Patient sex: F
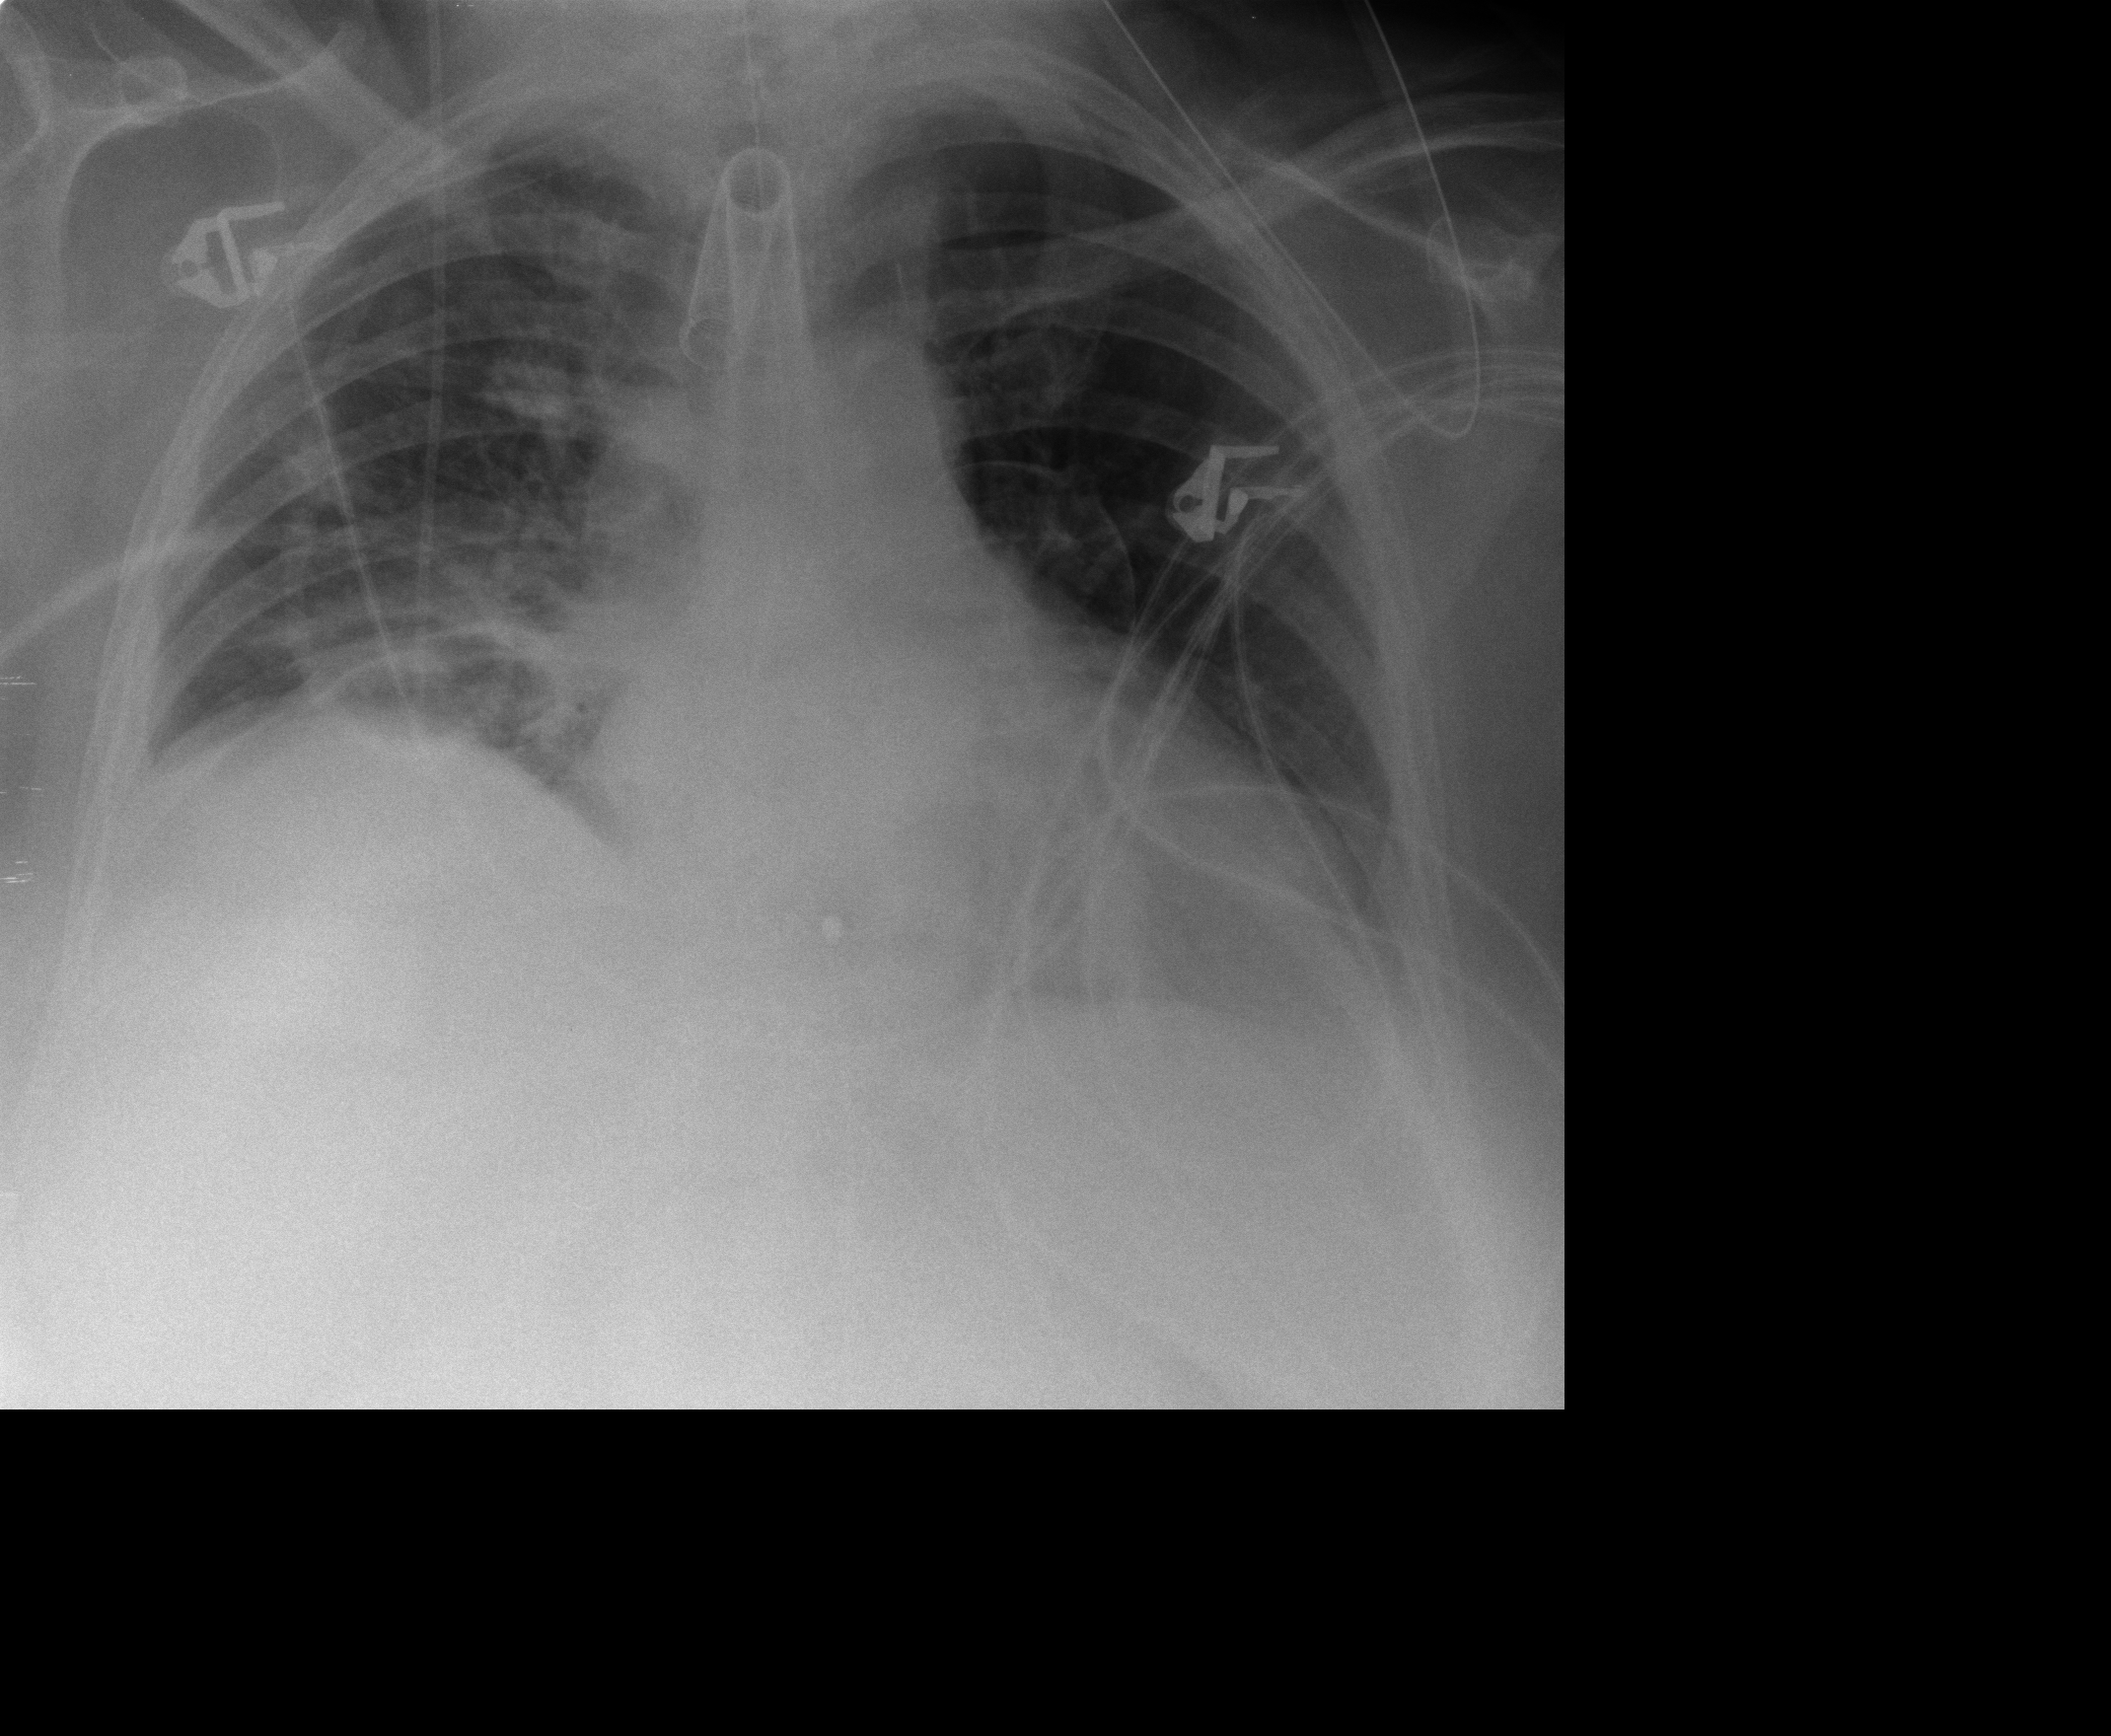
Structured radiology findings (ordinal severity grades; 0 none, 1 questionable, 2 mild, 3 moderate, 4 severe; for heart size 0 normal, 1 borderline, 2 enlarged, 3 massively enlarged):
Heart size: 1
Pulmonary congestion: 0
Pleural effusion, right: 2
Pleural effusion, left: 2
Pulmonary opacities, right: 2
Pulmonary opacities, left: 0
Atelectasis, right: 2
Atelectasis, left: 2